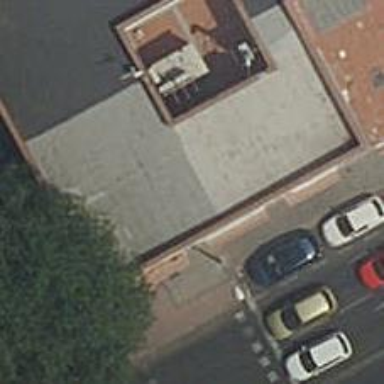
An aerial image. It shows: Restaurant.